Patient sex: M
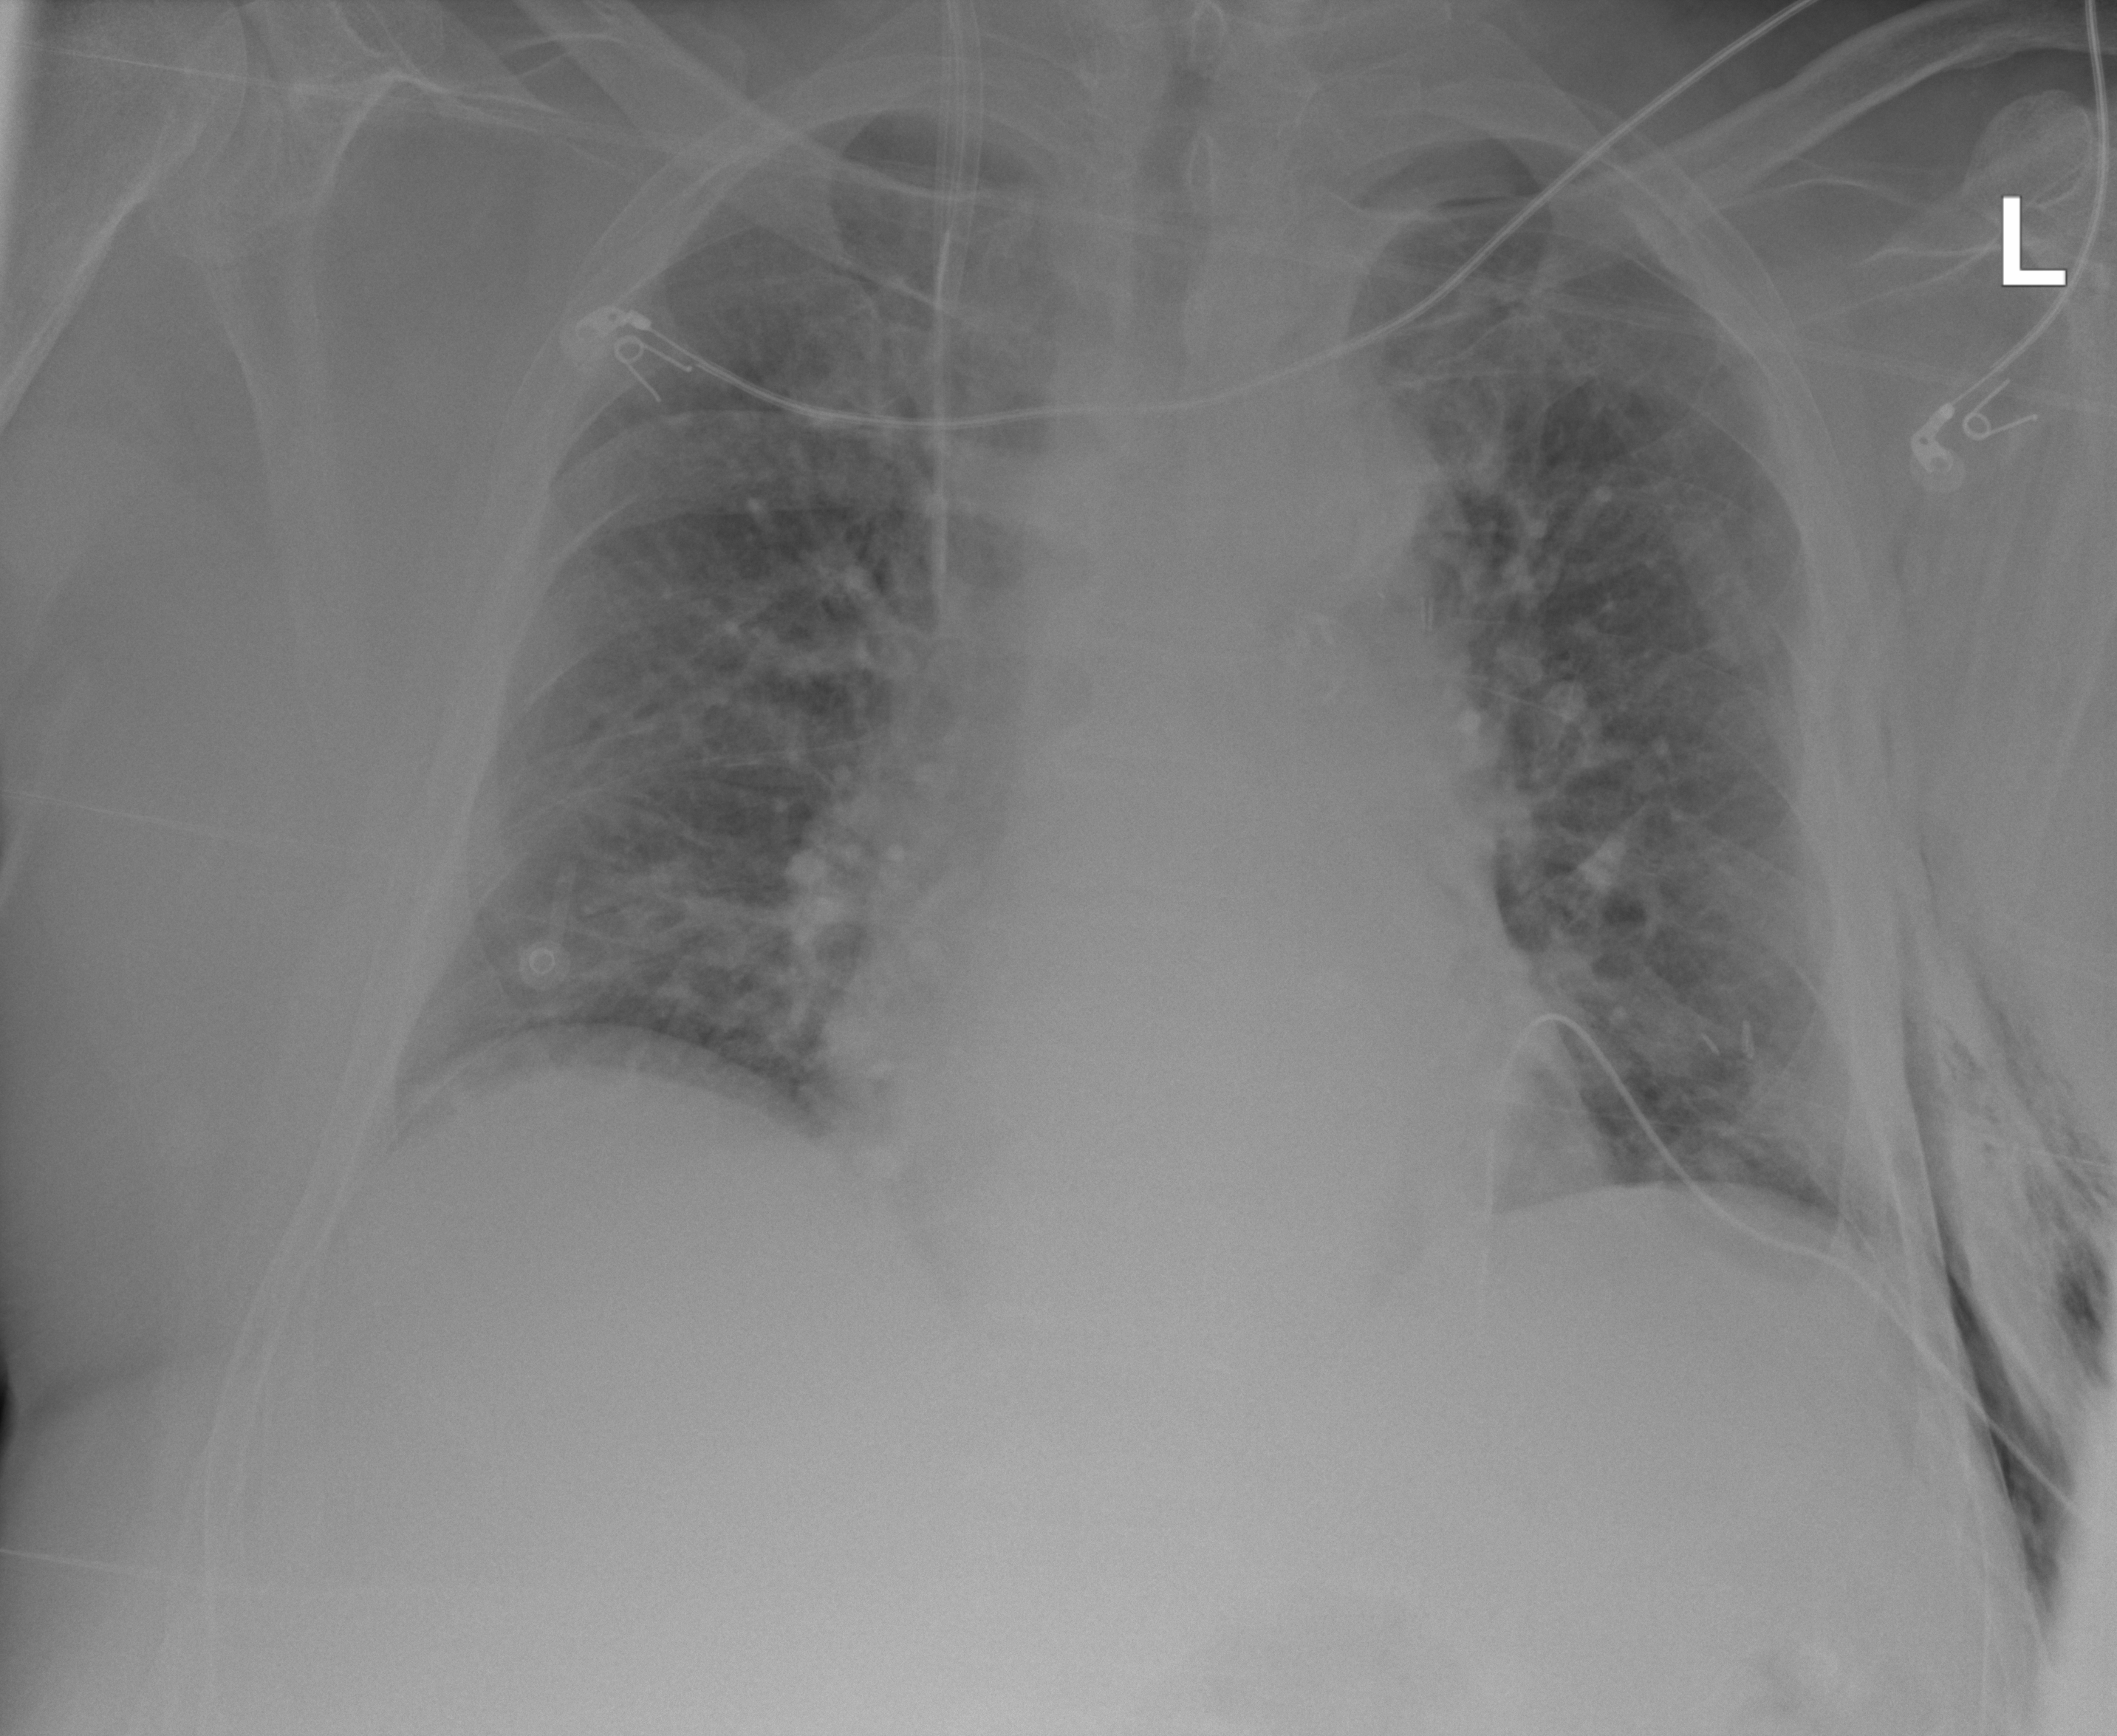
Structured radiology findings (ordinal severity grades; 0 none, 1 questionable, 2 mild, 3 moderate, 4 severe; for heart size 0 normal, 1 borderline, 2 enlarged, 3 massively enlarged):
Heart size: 0
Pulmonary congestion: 2
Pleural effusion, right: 0
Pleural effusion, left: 1
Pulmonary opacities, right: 2
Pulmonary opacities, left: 2
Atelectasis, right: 2
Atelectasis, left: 2